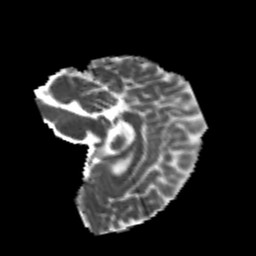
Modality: MD
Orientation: sagittal
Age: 22
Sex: female
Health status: healthy
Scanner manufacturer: philips
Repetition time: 7.39 s
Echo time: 0.08599 s